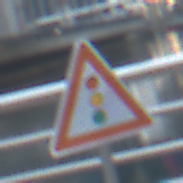
Verkehrszeichen: Lichtzeichenanlage
Umgebung: Outdoor, Urban
Tageszeit: MorningAfternoon
Wetter: PartlyCloudy
Licht: Natural
Jahreszeit: NotSpecified
Kontrast: LowContrast